Interaction volume radius: 5 \u00c5
Interaction volume height: 40 \u00c5
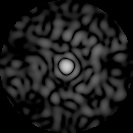
Disorder parameter: 0.8295